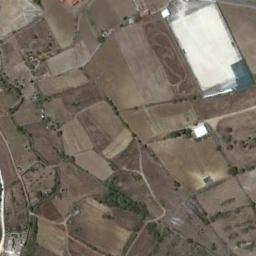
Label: terrace